Question: I am creating a simple member system using MySQL, and have stumbled onto a problem.
The issue is that I am using the correct SQL query to search the column 'Username', and find 'Administrator', but however my query isn't finding anything.
I have searched the internet for a solution (with many results taking my back to Stack Overflow), but however have not found anything.
The query that I am using is:
'''
SELECT * FROM members WHERE Username = "Administrator"
'''
Which looks find from my end, but however does not return any results:

Am I doing something wrong here?
I am new to MySQL & PHP, so if something is obviously wrong with what I'm doing here, please tell me nicely, and please don't 'flame'.
When attempting to run this query though PHP, I get:
'Warning: mysqli_num_rows() expects parameter 1 to be mysqli_result, boolean given in /home/crysisor/public_html/checklogin.php on line 22'
The above code confirms that something is wrong...
Relevant code:
'''
$user = mysqli_real_escape_string($sqli, $_POST['user']);
$pass = mysqli_real_escape_string($sqli, $_POST['pass']);
if ($user && $pass) {
$checkuser= mysqli_num_rows(mysqli_query($sqli, "SELECT * FROM users WHERE Username='".$user."'"));
'''
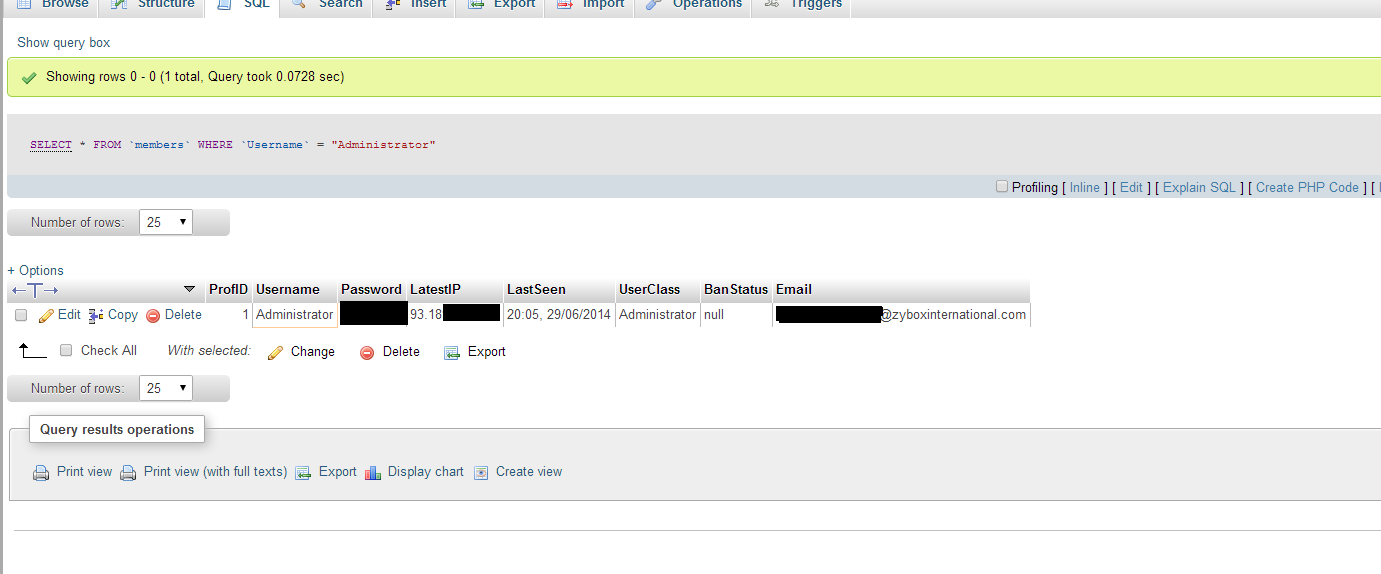
Answer: I have a few hints which may help you resolve your problem.
- - -